В вертикальную U-образную трубку малого постоянного сечения $s=8.00~\text{см}^2$ налита вода плотностью $\rho=1.00~\text{г/см}^3$, общая длина которой в обоих коленах составляет $l=50.0~\text{см}$. В одно колено трубки помещают два поршня, между которыми имеется пружина жесткости $k=1.00~\text{Н/м}$. Поршни воду не пропускают и могут скользить по трубке без трения. В начальный момент на верхний поршень ставят груз массой $m=10.0~\text{г}$. Массой поршней и пружины можно пренебречь, ускорение свободного падения равно $g=9.80~\text{м/с}^2$. Воду считайте идеальной несжимаемой жидкостью.
Определите возможные частоты малых гармонических колебаний системы возле нового положения равновесия.
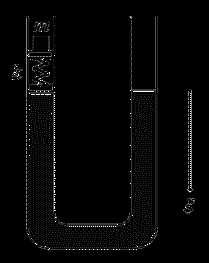
Решение: Пусть $ x$ — сжатие пружины, а $ y $ — изменение уровня воды в том колене трубки, в котором находятся поршни. При движении воды в трубке на тело будет действовать сила инерции, которая равна $ F=-m \ddot{y}$, так что уравнение движения тела записывается как $ m \ddot{x}=-k x+m g-m \ddot{y} $. Уравнение движения воды в трубке имеет вид $ \rho s l \ddot{y}=-2 \rho s g y+k x $ Новое положение равновесия определяется условиями $ x=x_{0}= \mathrm{const}$ и $ y=y_{0}= \mathrm{const}$, так что подстановка в уравнения движения дает $$ x_{0}=\frac{m g}{k} \\ y_{0}=\frac{k x_{0}}{2 \rho g s}=\frac{m}{2 \rho s} $$ По условию сказано, что система совершает гармонические колебания около нового положения равновесия, поэтому ищем решение уравнений движения в следующем виде $$ x=x_{0}+A \cos \omega t \\ y=y_{0}+B \cos \omega t $$ и после подстановки получаем следующую систему уравнений $$ A\left(\omega_{1}^{2}-\omega^{2}\right)=B \omega^{2} \\ A \omega_{3}^{2}=B\left(\omega_{2}^{2}-\omega^{2}\right) $$ где $ \omega_{1}^{2}=\cfrac{k}{m}, \omega_{2}^{2}=\cfrac{2 g}{l}, \omega_{3}^{2}=\cfrac{k}{\rho s l} $ Решая совместно, получаем квадратное уравнение для возможных частот колебаний \[ \left(\omega_{1}^{2}-\omega^{2}\right)\left(\omega_{2}^{2}-\omega^{2}\right)=\omega^{2} \omega_{3}^{2} \] которое имеет решения \[ \omega_{1,2}^{2}=\frac{\omega_{1}^{2}+\omega_{2}^{2}+\omega_{3}^{2} \pm \sqrt{\left(\omega_{1}^{2}+\omega_{2}^{2}+\omega_{3}^{2}\right)^{2}-4 \omega_{1}^{2} \omega_{2}^{2}}}{2} \] Отметим, что оба корня всегда являются положительными и дают следующие возможные частоты гармонических колебаний
Ответ: $$ \omega_{1}=\sqrt{\frac{\omega_{1}^{2}+\omega_{2}^{2}+\omega_{3}^{2}-\sqrt{\left(\omega_{1}^{2}+\omega_{2}^{2}+\omega_{3}^{2}\right)^{2}-4 \omega_{1}^{2} \omega_{2}^{2}}}{2}}=5.19~\text{с}^{-1}\\ \omega_{2}=\sqrt{\frac{\omega_{1}^{2}+\omega_{2}^{2}+\omega_{3}^{2}+\sqrt{\left(\omega_{1}^{2}+\omega_{2}^{2}+\omega_{3}^{2}\right)^{2}-4 \omega_{1}^{2} \omega_{2}^{2}}}{2}}=12.07~\text{с}^{-1}\\ $$ В реальности движение системы будет представлять собой сложение гармонических колебаний с найденными частотами.
Темы:
T, Механика, Динамика, Колебания, Сообщающиеся сосуды, 2021, Жаутыковские